Question: I have one container to show users activity. I set overflow auto to this container. it is working nice in chrome, FF and etc. but in IE7, content overflowing from this container. it will not hidden. check this below

'''
in jsfiddle : http://jsfiddle.net/nUQ8V/1/
or code :
**CSS:**
----------------------------------
p {
margin:0; font-family:arial; font-size:12px;
}
.container {
height:200px;
width:150px;
overflow:auto;
padding:10px;
border:2px solid #ddd;
}
.inner {
padding:10px 0;
border-bottom:1px dotted #ccc;
position:relative;
}
.title {
font-weight:bold;
}
**html**
------------------------------
<div class="container">
<div class='inner'>
<p class="title">Gopi Buyer Viewed</p>
<p>Sri Ragavendra Castle</p>
<p>Korattur</p>
</div>
<div class='inner'>
<p class="title">Gopi Buyer Viewed</p>
<p>Sri Ragavendra Castle</p>
<p>Korattur</p>
</div>
<div class='inner'>
<p class="title">Gopi Buyer Viewed</p>
<p>Sri Ragavendra Castle</p>
<p>Korattur</p>
</div>
<div class='inner'>
<p class="title">Gopi Buyer Viewed</p>
<p>Sri Ragavendra Castle</p>
<p>Korattur</p>
</div>
</div>
'''
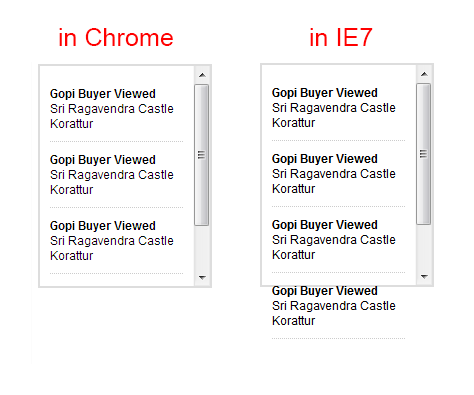
Answer: fiddle : <URL>
## use ie7 inline hack :
'''
.inner {
padding:10px 0;
border-bottom:1px dotted #ccc;
position:relative;
*position:*static;
}
'''